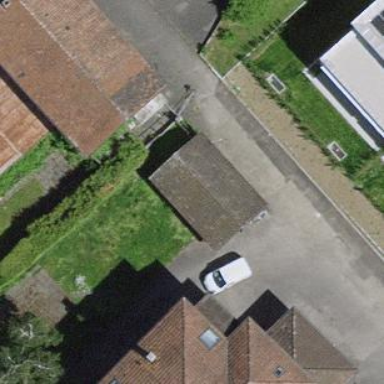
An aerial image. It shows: Gabled garage with roof made of roof tiles.